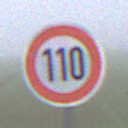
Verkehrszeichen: Geschwindigkeit110
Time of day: MorningAfternoon
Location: Outdoor (RoadRail)
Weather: Overcast
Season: NotSpecified
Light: Natural